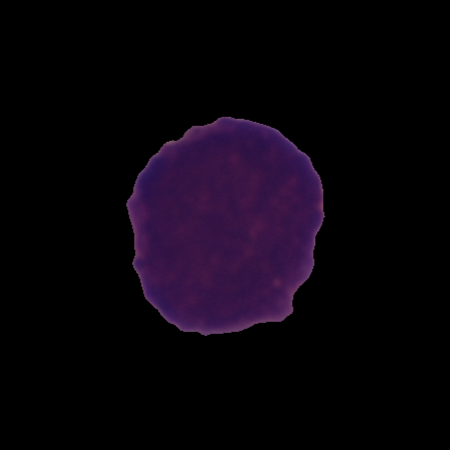
Label: healthy